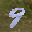
Label: 9